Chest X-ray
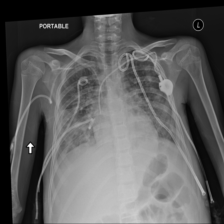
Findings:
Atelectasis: negative
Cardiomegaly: negative
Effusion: negative
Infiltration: negative
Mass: negative
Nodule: negative
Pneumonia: negative
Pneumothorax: negative
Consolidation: negative
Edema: negative
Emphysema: negative
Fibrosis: negative
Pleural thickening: negative
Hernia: negative